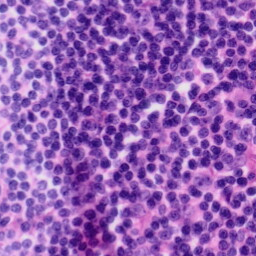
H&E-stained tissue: Tonsil